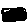
Label: hexagon